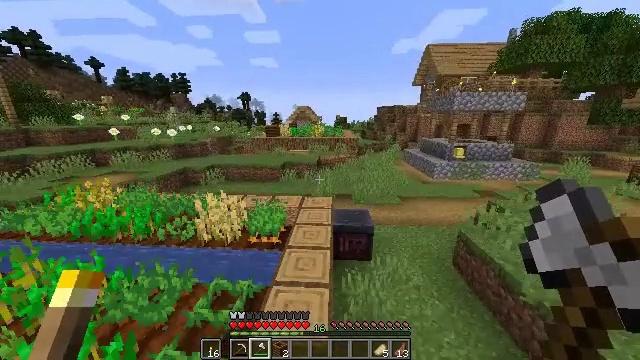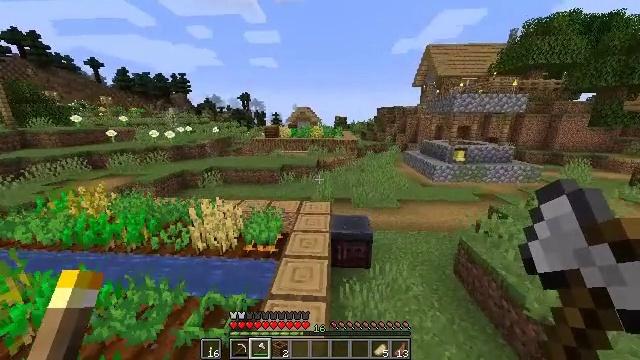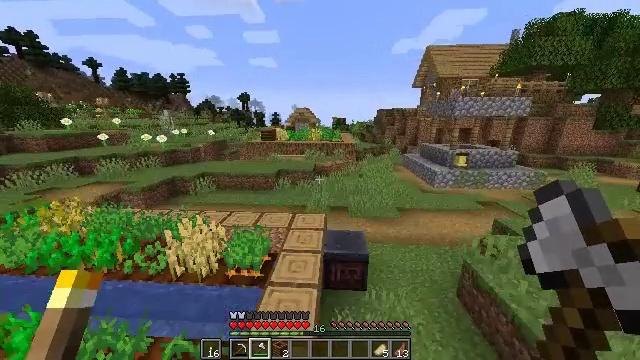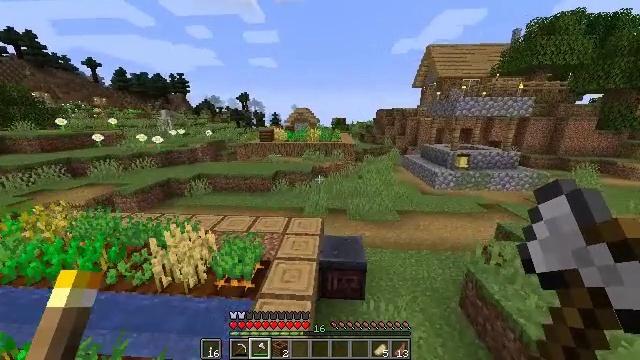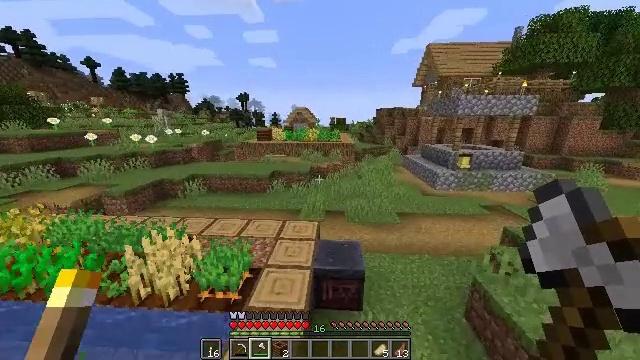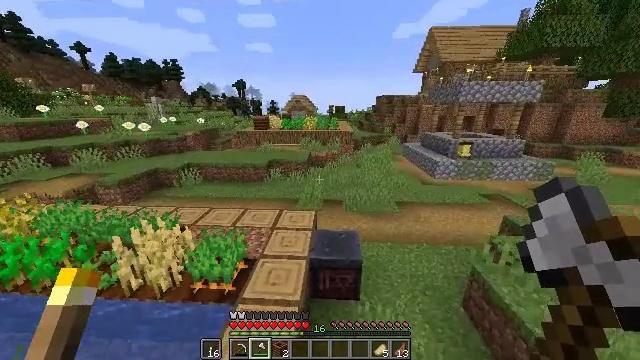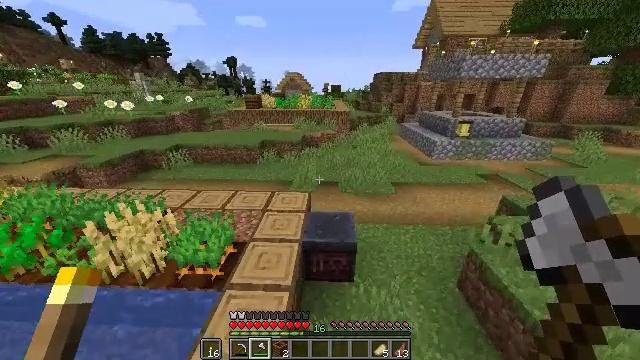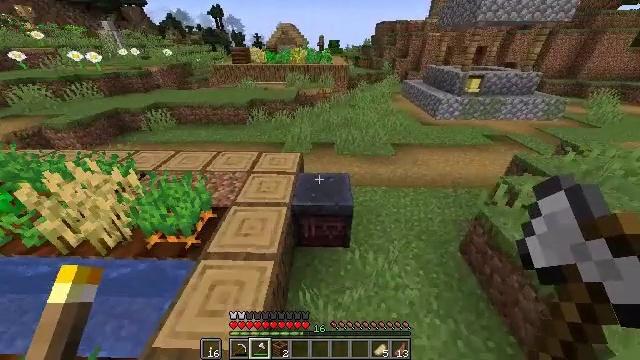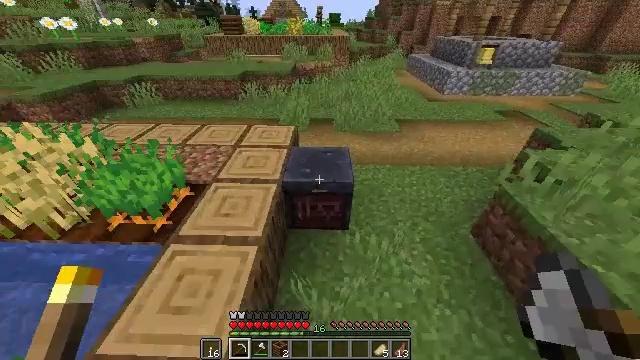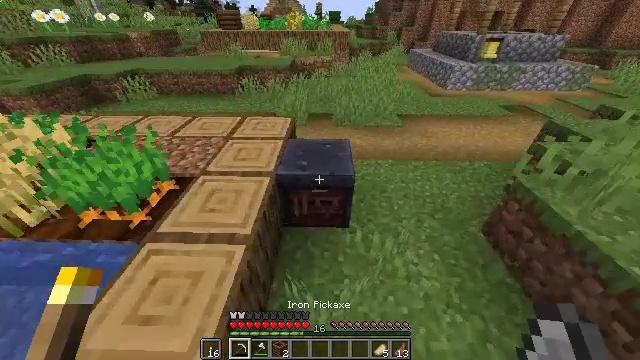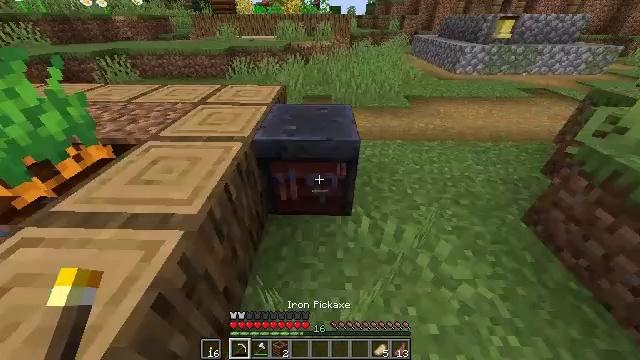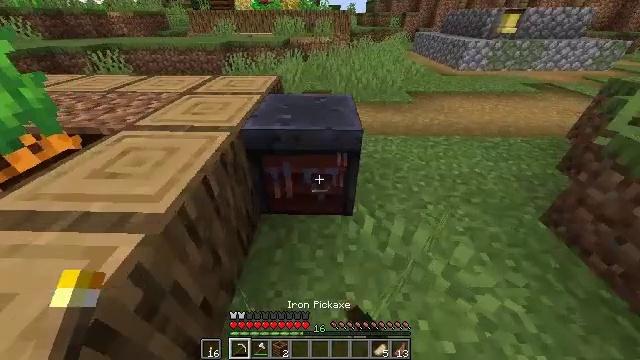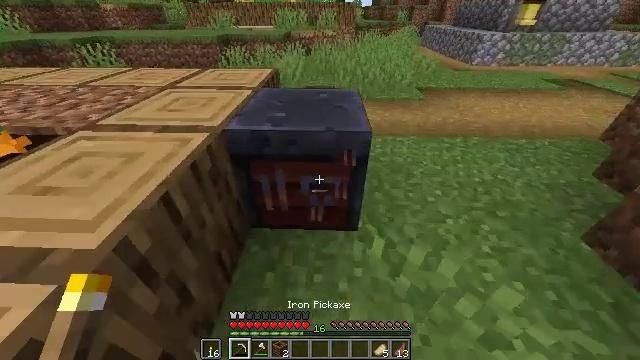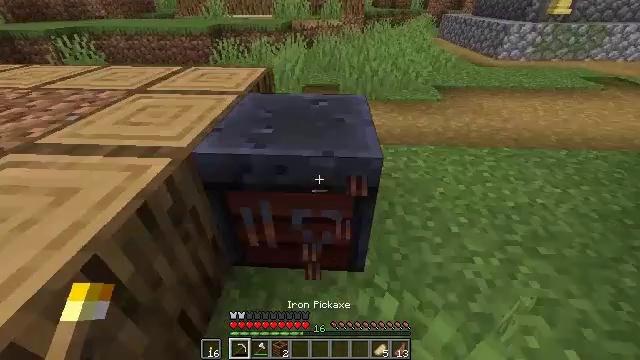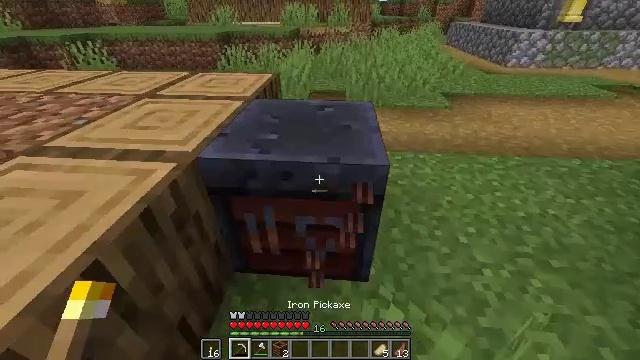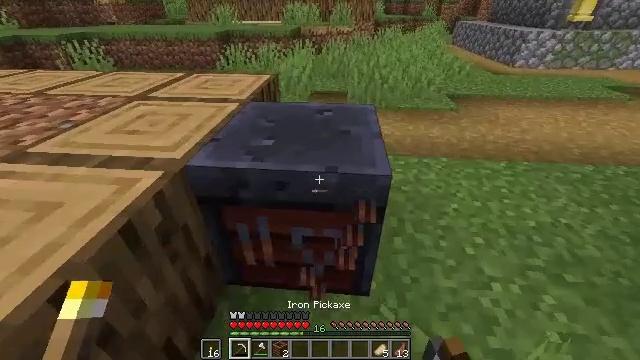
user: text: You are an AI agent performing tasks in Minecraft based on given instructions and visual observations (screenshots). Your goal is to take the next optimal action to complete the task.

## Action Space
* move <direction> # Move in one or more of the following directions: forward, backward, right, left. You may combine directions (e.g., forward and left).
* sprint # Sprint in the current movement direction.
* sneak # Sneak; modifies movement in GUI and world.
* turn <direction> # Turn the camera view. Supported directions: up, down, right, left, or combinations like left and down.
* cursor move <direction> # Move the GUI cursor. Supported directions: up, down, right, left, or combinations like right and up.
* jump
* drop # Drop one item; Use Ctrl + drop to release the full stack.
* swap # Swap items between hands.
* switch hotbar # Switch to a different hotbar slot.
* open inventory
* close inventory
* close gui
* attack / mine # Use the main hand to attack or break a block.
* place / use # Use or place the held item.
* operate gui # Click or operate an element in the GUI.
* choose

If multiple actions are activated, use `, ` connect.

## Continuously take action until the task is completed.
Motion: motion action
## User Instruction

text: Recycle the smithing table.
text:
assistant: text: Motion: move forward and move right, sprint, jump
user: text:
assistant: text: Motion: move forward and move right, sprint, jump
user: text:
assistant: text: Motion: move forward, sprint
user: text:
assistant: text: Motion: move forward
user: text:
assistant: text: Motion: move forward, turn down
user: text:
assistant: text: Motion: move forward, turn right and down
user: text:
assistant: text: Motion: move forward, turn down
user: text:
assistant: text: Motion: move forward, turn down, switch to hotbar 1
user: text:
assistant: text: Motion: move forward, switch to hotbar 1
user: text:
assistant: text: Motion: move forward, attack / mine, switch to hotbar 1
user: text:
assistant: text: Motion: attack / mine
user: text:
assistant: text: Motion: attack / mine
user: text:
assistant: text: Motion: turn left, attack / mine
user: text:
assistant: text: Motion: turn left and up, attack / mine
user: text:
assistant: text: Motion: attack / mine
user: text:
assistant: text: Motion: attack / mine
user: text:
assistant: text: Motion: attack / mine
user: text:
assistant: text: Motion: attack / mine
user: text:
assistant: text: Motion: attack / mine
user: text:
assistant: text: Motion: attack / mine
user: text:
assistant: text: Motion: attack / mine
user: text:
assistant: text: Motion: attack / mine
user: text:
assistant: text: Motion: attack / mine
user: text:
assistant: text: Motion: attack / mine
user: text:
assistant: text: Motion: attack / mine
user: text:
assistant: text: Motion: attack / mine
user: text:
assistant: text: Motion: attack / mine
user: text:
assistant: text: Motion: attack / mine, switch to hotbar 2
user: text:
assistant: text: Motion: turn up, attack / mine, switch to hotbar 2
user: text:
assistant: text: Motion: turn up, attack / mine, switch to hotbar 2